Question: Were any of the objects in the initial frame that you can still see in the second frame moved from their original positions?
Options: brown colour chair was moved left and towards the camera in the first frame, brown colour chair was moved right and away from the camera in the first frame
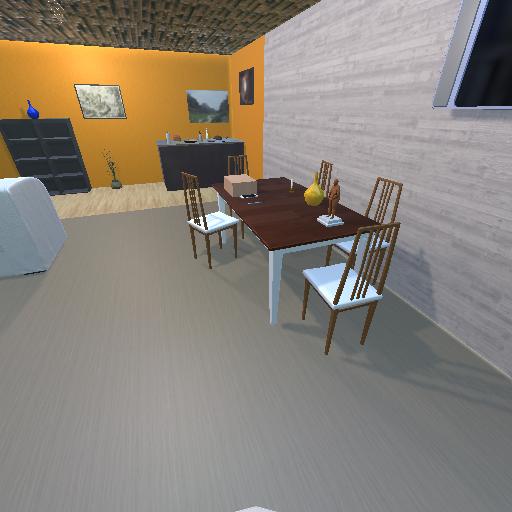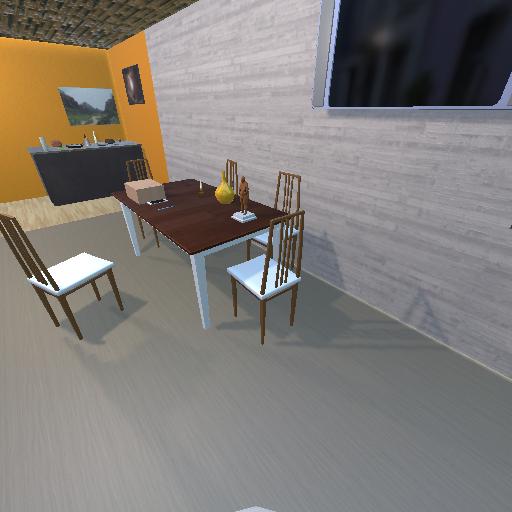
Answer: brown colour chair was moved left and towards the camera in the first frame